Question: I have 'UITableView' and 'UISearchDisplayController'. UITableViewCell is a custom cell with :
'''
- (UITableViewCell *)tableView:(UITableView *)tableView cellForRowAtIndexPath:(NSIndexPath *)indexPath
{
static NSString *cellIdentifier = @"Cell";
UITableViewCell *cell = [tableView dequeueReusableCellWithIdentifier:cellIdentifier];
UILabel *lbTitle;
if (!cell) {
cell = [[UITableViewCell alloc]initWithStyle:UITableViewCellStyleDefault reuseIdentifier:cellIdentifier];
[cell setSelectionStyle:UITableViewCellSelectionStyleGray];
lbTitle = [[UILabel alloc]initWithFrame:CGRectMake(0, 0, tableView.frame.size.width, tableView.rowHeight)];
[lbTitle setTag:1];
[lbTitle setFont:[UIFont fontWithName:@"Sinhala Sangam MN" size:14]];
//[lbTitle setTextAlignment: NSTextAlignmentCenter];
[cell addSubview:lbTitle];
}
else {
lbTitle = (UILabel *)[cell viewWithTag:1];
}
}
'''
How to apply this cell style in UISearchDisplayController. Because when search is "active" UISearchDisplayController's cell looks like basic.

Thanks
by the help of MarkM's answer (<URL>:
'''
static NSString *normalCellReuseIdentifier = @"ANormalCell";
static NSString *searchCellReuseIdentifier = @"ASearchCell";
UITableViewCell* cell = nil;
UILabel *lbTitle;
if (tableView != self.searchDisplayController.searchResultsTableView) {
cell = [tableView dequeueReusableCellWithIdentifier:normalCellReuseIdentifier];
if (cell == nil) {
cell = [[UITableViewCell alloc]initWithStyle:UITableViewCellStyleDefault reuseIdentifier:normalCellReuseIdentifier];
[cell setSelectionStyle:UITableViewCellSelectionStyleGray];
lbTitle = [[UILabel alloc]initWithFrame:CGRectMake(0, 0, tableView.frame.size.width, tableView.rowHeight)];
[lbTitle setTag:1];
[lbTitle setFont:[UIFont fontWithName:@"Sinhala Sangam MN" size:14]];
//[lbTitle setTextAlignment: NSTextAlignmentCenter];
[cell addSubview:lbTitle];
}
else lbTitle = (UILabel *)[cell viewWithTag:1];
} else {
tableView.rowHeight = 30;
cell = [tableView dequeueReusableCellWithIdentifier:searchCellReuseIdentifier];
if (cell == nil) {
cell = [[UITableViewCell alloc]initWithStyle:UITableViewCellStyleDefault reuseIdentifier:searchCellReuseIdentifier];
[cell setSelectionStyle:UITableViewCellSelectionStyleGray];
lbTitle = [[UILabel alloc]initWithFrame:CGRectMake(0, 0, tableView.frame.size.width, tableView.rowHeight)];
[lbTitle setTag:1];
[lbTitle setFont:[UIFont fontWithName:@"Sinhala Sangam MN" size:14]];
//[lbTitle setTextAlignment: NSTextAlignmentCenter];
[cell addSubview:lbTitle];
}
else lbTitle = (UILabel *)[cell viewWithTag:1];
}
'''
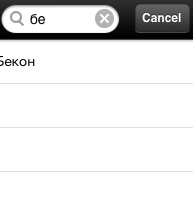
Answer: All of the same UITableView delegate methods are called with the searchResultsTableView. Please reference the following answer for a more detailed explanation.
<URL>